Question: I have the following:

The error says
I've build and rebuild but nothing happens. I'm sure this must work, because a WPF demo app that I downloaded has everything the same. What's going on?
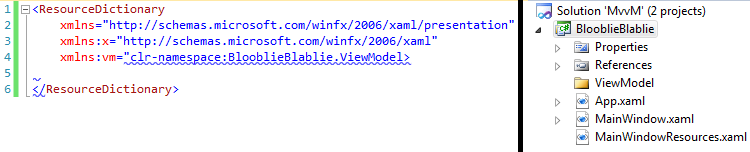
Answer: Assuming your ViewModel folder isn't empty (or there actually is a type with 'BlooblieBlablie.ViewModel' as its namespace), and 'BlooblieBlablie' is the assembly name, the following should work:
'''
xmlns:vm="clr-namespace:BlooblieBlablie.ViewModel;assembly=BlooblieBlablie"
'''